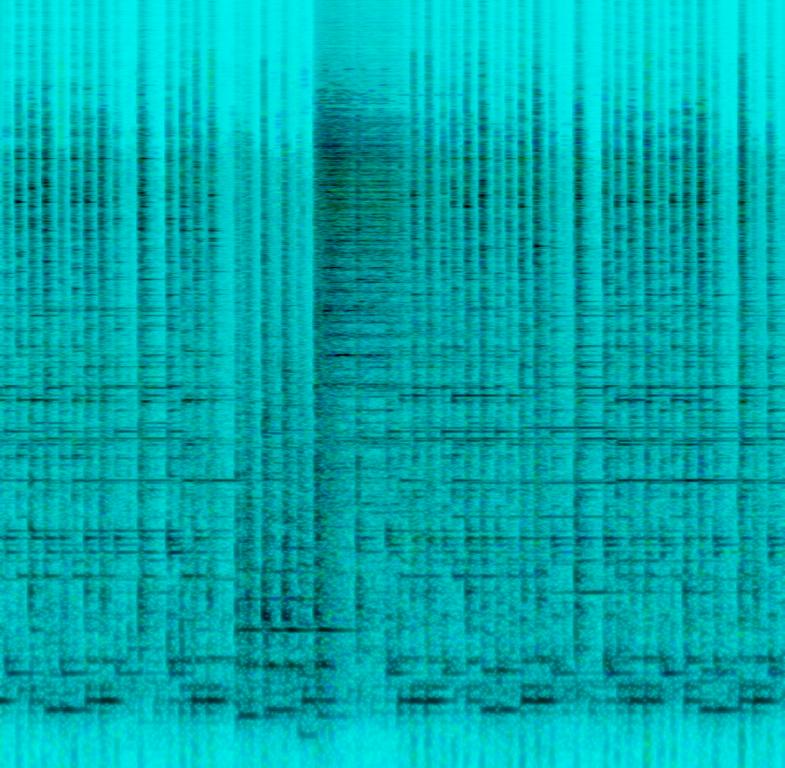
Solo latin percussion music featuring congas, cowbells, and timbales, performing complex rhythms.